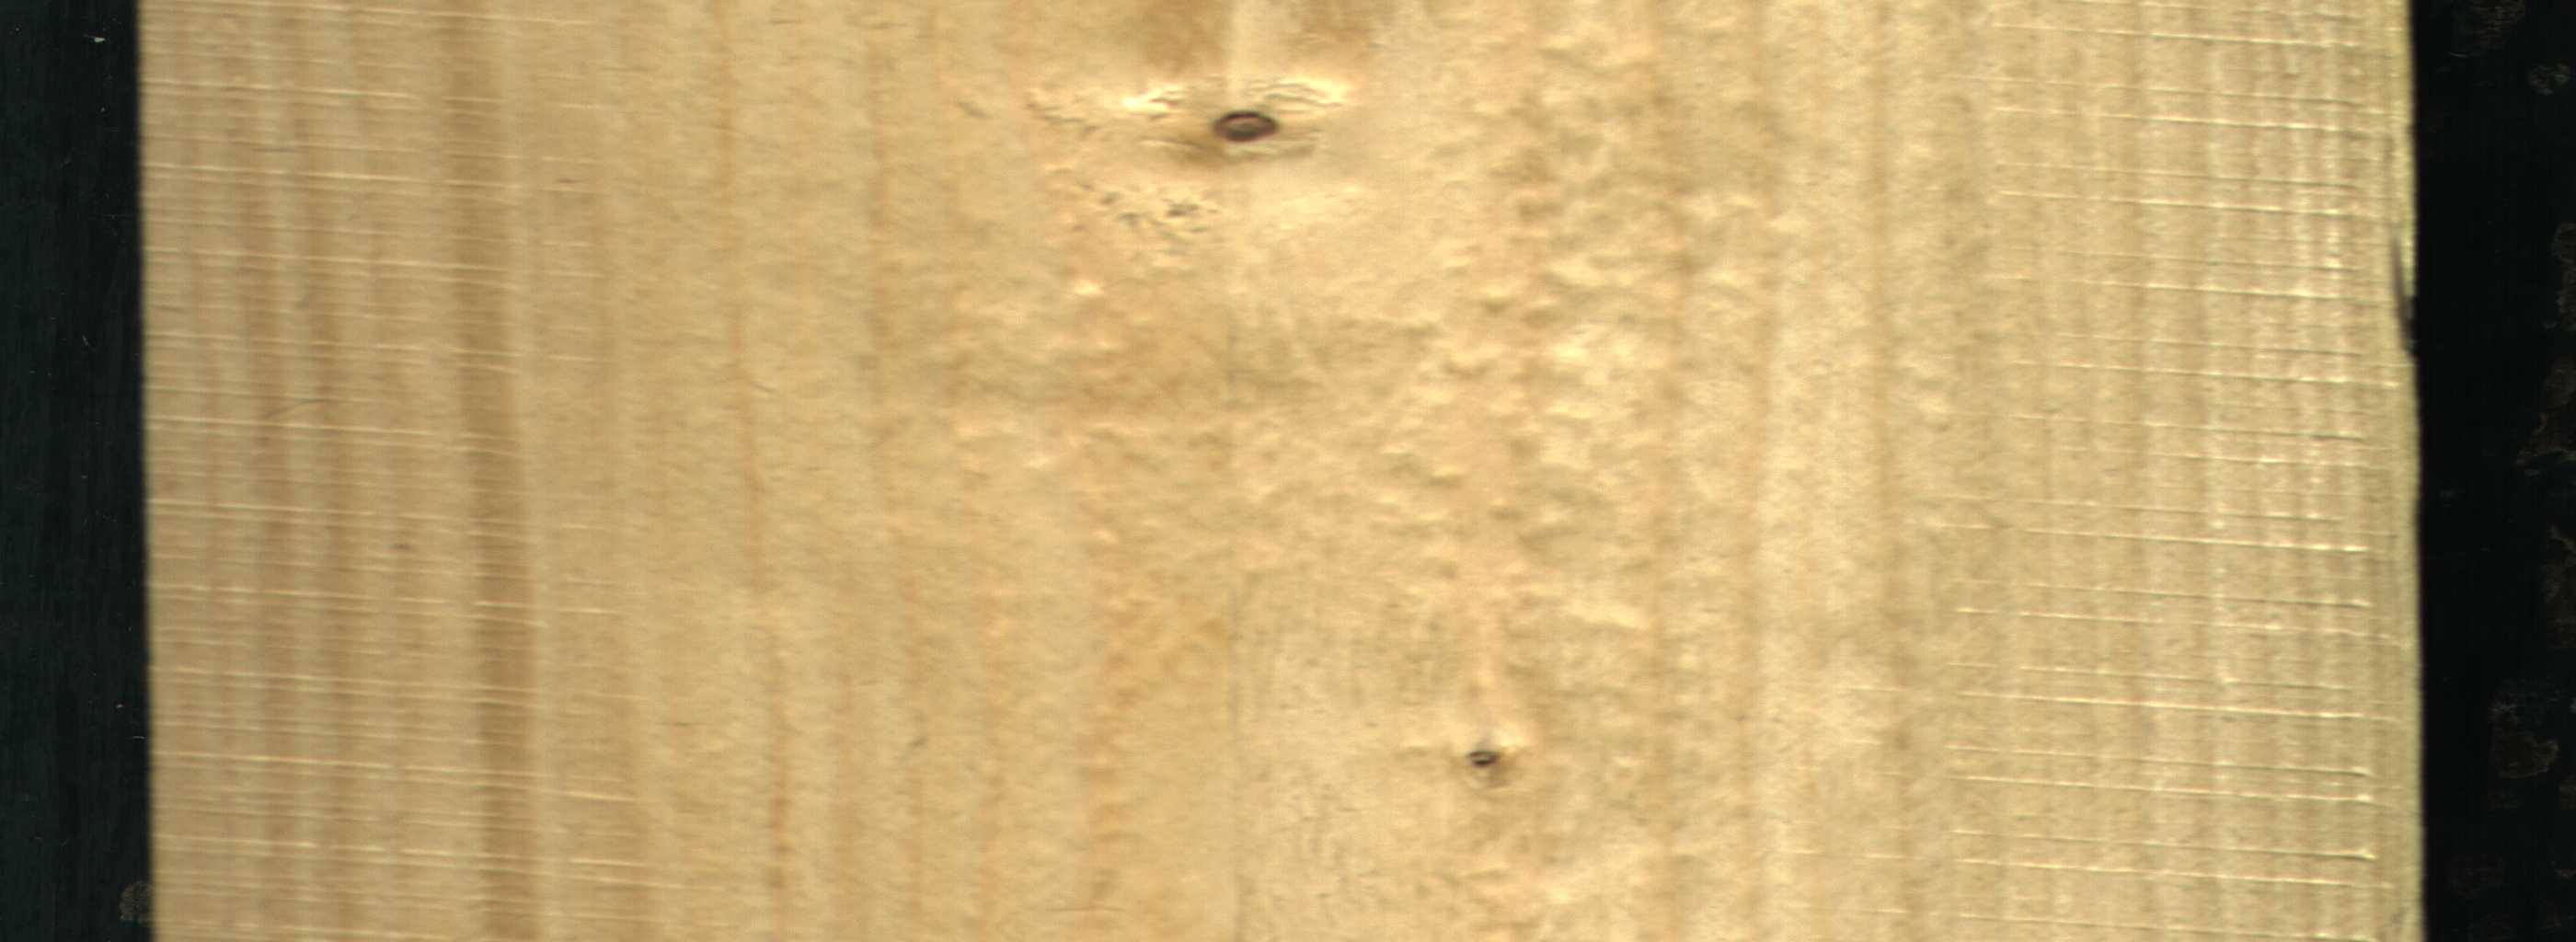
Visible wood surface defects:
Live_Knot
Live_Knot